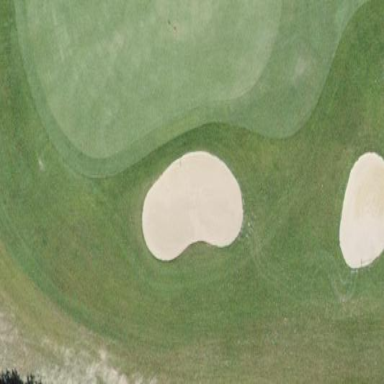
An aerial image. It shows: Sand bunker on golf course.